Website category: university
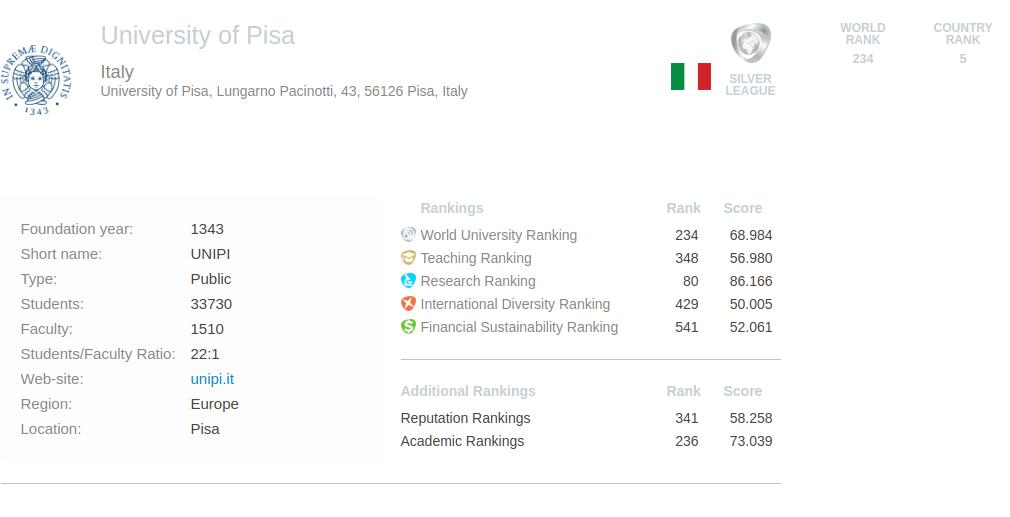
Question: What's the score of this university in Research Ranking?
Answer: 86.166

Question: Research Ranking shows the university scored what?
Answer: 86.166

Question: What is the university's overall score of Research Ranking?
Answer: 86.166

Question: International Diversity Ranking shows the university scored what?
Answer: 50.005

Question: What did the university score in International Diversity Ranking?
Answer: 50.005

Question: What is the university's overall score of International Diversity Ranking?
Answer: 50.005

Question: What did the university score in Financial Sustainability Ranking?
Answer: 52.061

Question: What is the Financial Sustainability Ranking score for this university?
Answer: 52.061

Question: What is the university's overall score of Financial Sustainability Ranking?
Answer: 52.061

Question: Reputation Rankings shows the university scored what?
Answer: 58.258

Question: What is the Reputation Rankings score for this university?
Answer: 58.258

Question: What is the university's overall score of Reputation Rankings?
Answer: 58.258

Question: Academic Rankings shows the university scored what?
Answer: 73.039

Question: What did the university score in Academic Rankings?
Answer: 73.039

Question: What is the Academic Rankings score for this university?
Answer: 73.039

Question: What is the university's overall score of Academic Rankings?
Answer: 73.039

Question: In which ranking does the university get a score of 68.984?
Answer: World University Ranking

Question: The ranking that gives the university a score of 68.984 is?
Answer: World University Ranking

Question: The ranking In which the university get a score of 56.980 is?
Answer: Teaching Ranking

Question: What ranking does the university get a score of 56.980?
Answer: Teaching Ranking

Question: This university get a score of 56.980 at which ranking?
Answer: Teaching Ranking

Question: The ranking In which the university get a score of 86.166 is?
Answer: Research Ranking

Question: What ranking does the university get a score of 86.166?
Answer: Research Ranking

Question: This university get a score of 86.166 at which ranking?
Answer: Research Ranking

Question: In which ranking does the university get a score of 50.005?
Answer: International Diversity Ranking

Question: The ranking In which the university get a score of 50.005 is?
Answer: International Diversity Ranking

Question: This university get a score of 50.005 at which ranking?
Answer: International Diversity Ranking

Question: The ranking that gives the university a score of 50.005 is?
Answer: International Diversity Ranking

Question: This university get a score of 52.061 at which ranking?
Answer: Financial Sustainability Ranking

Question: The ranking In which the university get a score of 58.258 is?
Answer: Reputation Rankings

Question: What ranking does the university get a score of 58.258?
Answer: Reputation Rankings

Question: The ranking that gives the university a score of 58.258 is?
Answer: Reputation Rankings

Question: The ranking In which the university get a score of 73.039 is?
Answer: Academic Rankings

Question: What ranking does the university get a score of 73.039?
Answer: Academic Rankings

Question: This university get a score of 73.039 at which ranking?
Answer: Academic Rankings

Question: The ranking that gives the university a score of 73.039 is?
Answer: Academic Rankings